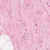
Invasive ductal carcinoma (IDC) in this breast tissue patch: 0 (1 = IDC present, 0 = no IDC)